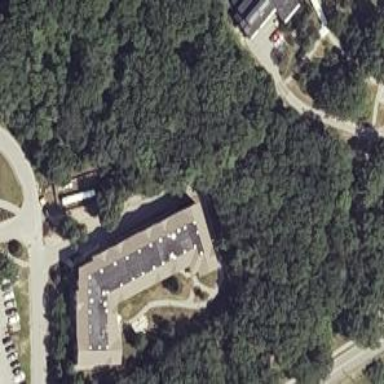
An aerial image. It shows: Dormitory building.